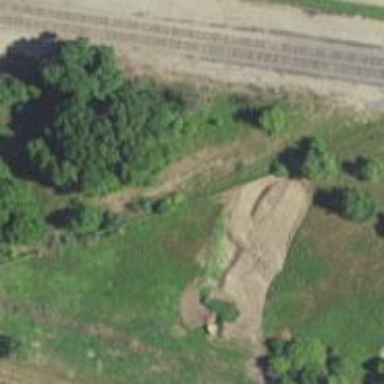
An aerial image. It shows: Abandoned railway.